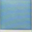
Piece: xx